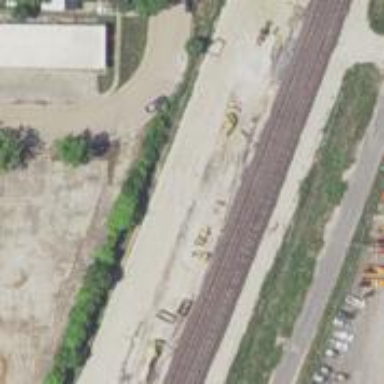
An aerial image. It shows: Railway spur service.